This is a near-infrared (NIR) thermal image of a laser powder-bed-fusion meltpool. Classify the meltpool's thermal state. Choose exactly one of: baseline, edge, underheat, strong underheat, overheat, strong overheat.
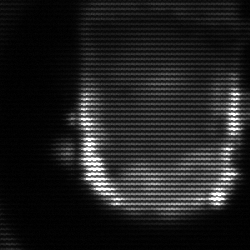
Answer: baseline